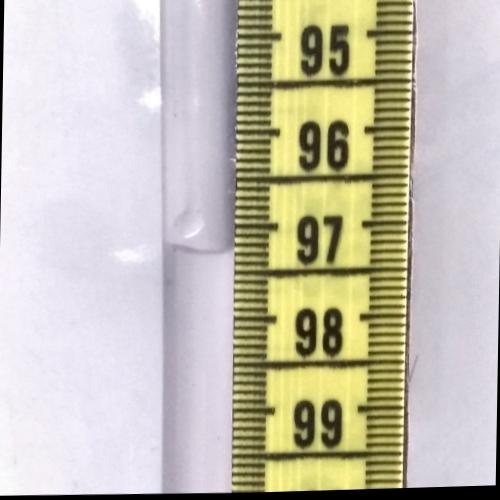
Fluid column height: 97.3 cm